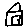
Label: house